Interaction volume radius: 10 \u00c5
Interaction volume height: 10 \u00c5
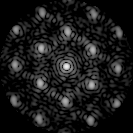
Disorder parameter: 0.3313